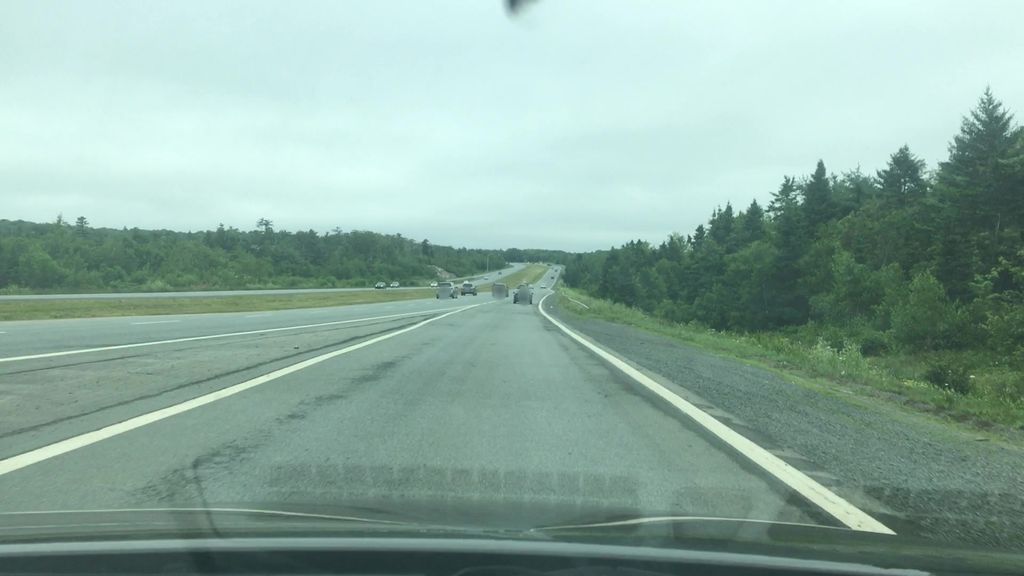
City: halifax